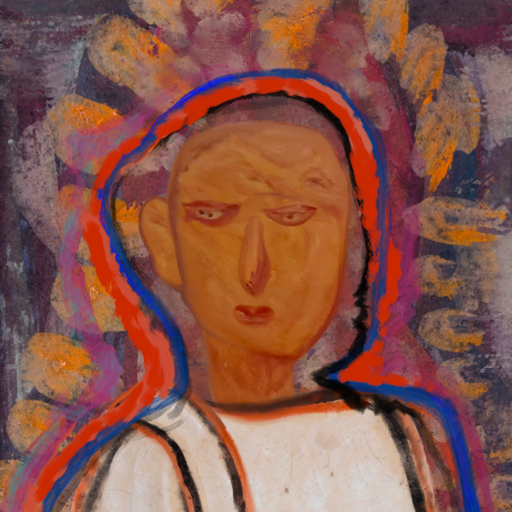
Background: Doll, Head And Neck Front: Pious_Lady, Face Front: Pious_Lady, Bust: Roy_Bahadur, Hair Front: Experience, Head Accessory: Blank, Second Necklace: Blank, Necklace: Blank, Baby: Blank